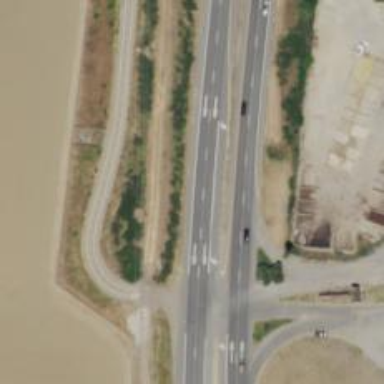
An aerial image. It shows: Asphalt road classified as trunk highway.